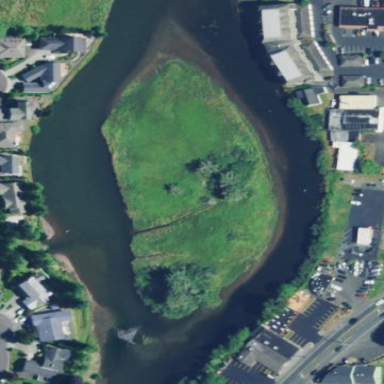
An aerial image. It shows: Islet located in marsh wetland area.